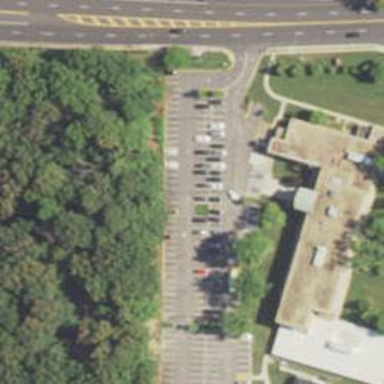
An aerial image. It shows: Parking space is available.